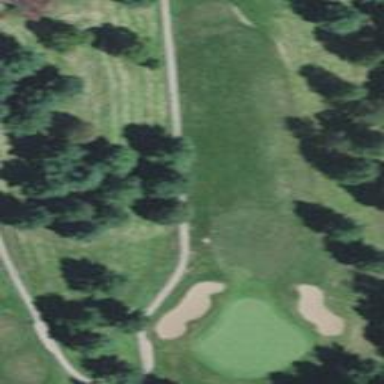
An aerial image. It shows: Golf rough area.